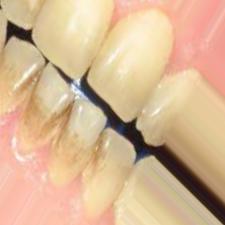
Condition: Tooth Discoloration